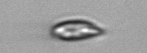
Label: Chrysochromulina